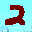
Label: 2